Question: I have a Rails application which generate HTML like this:
'''
<a href="/ReadItLater/stock?qid=<PHONE>&amp" data-remote="true">stock it</a>
'''
When I click on this link in browser I can get information about AJAX request on Firebug, on Console tab. I can see the respond of the request:
'''
$("#stock_5618528").hide();
'''

But how can I set breakpoint on this line and debug this code?
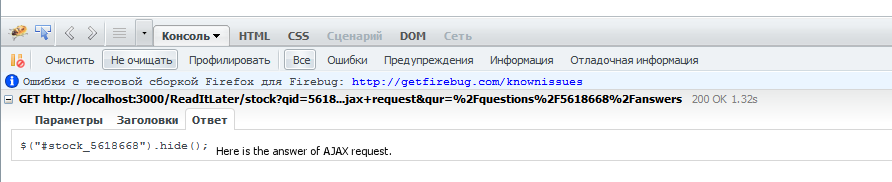
Answer: If you change your response to include the debugger keyword it should hit that as a breakpoint.
So in this case the response would be:
'''
debugger;
$("#stock_5618528").hide();
'''
Obviously don't forget to remove that when it goes live. :D